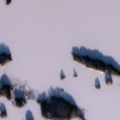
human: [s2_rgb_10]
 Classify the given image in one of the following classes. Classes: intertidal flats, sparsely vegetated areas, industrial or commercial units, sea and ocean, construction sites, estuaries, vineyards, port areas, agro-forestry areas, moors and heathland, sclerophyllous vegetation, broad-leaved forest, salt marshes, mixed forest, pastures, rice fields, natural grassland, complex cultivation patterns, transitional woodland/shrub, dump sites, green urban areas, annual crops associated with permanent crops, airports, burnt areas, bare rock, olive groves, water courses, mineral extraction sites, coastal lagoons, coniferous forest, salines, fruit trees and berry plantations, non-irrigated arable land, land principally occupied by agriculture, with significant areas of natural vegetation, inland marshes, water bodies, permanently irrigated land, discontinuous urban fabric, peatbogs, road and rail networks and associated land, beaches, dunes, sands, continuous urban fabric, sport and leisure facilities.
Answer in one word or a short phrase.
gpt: water bodies